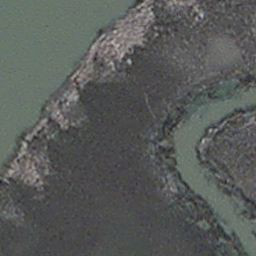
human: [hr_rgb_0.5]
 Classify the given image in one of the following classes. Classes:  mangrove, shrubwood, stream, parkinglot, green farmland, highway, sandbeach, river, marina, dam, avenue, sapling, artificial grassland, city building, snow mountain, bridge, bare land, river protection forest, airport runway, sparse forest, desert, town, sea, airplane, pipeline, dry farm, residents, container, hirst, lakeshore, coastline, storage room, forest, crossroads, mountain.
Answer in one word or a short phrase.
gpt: stream